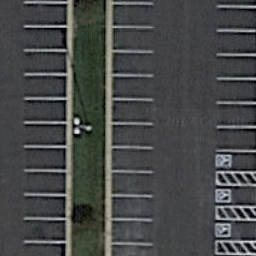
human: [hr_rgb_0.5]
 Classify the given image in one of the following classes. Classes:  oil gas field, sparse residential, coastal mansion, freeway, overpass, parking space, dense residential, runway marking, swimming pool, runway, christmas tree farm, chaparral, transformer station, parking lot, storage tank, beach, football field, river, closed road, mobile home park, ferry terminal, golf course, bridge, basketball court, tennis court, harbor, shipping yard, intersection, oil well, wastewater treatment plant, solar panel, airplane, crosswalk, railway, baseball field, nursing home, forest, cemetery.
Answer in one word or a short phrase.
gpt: parking space